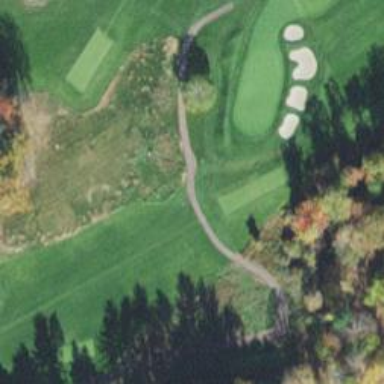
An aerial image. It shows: Pathway for golfing.